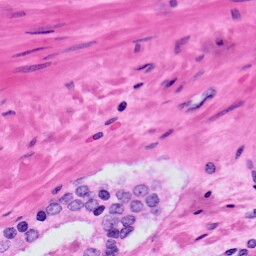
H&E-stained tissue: Prostate